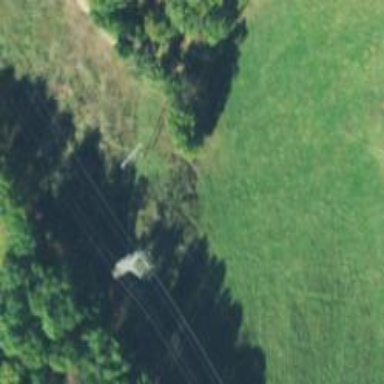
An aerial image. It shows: Lattice structure tower used for power transmission.